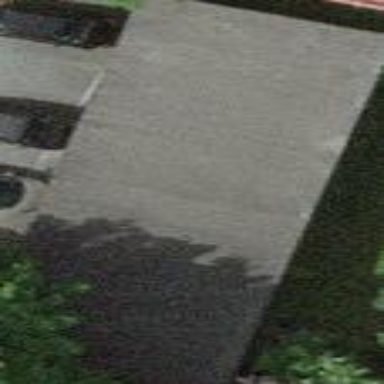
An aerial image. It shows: Group of garages.